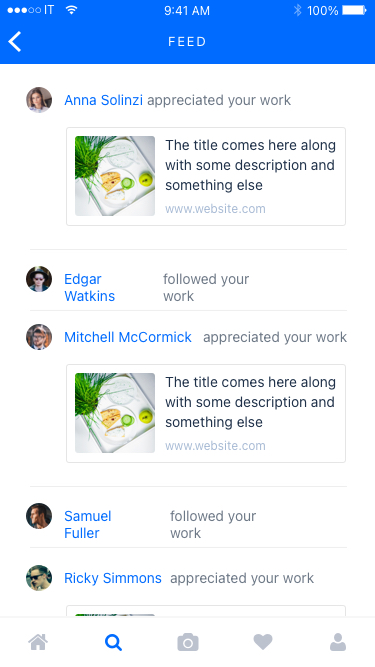
Text in this UI design:
The title comes here along with some description and something else
appreciated your work
Ricky Simmons
followed your work
Samuel Fuller
www.website.com
The title comes here along with some description and something else
appreciated your work
Mitchell McCormick
followed your work
Edgar Watkins
www.website.com
The title comes here along with some description and something else
appreciated your work
Anna Solinzi
Feed
100%
9:41 AM
IT